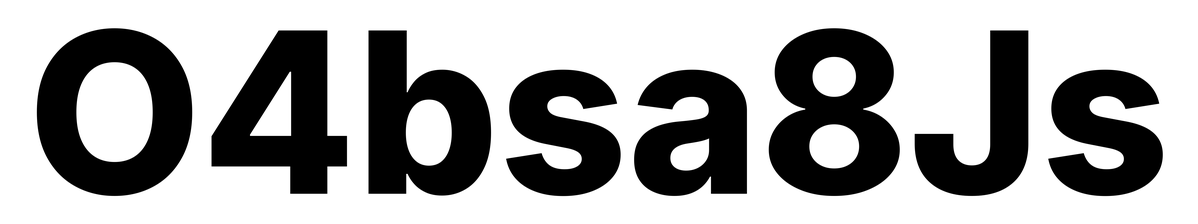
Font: Inter_ExtraBold